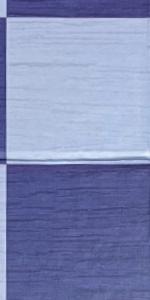
Label: Empty